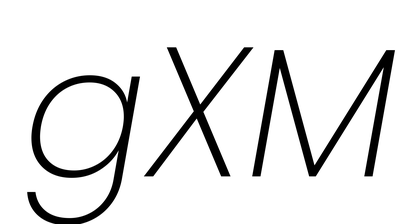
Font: Poppins-ExtraLightItalic